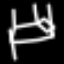
Label: bed